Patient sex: M
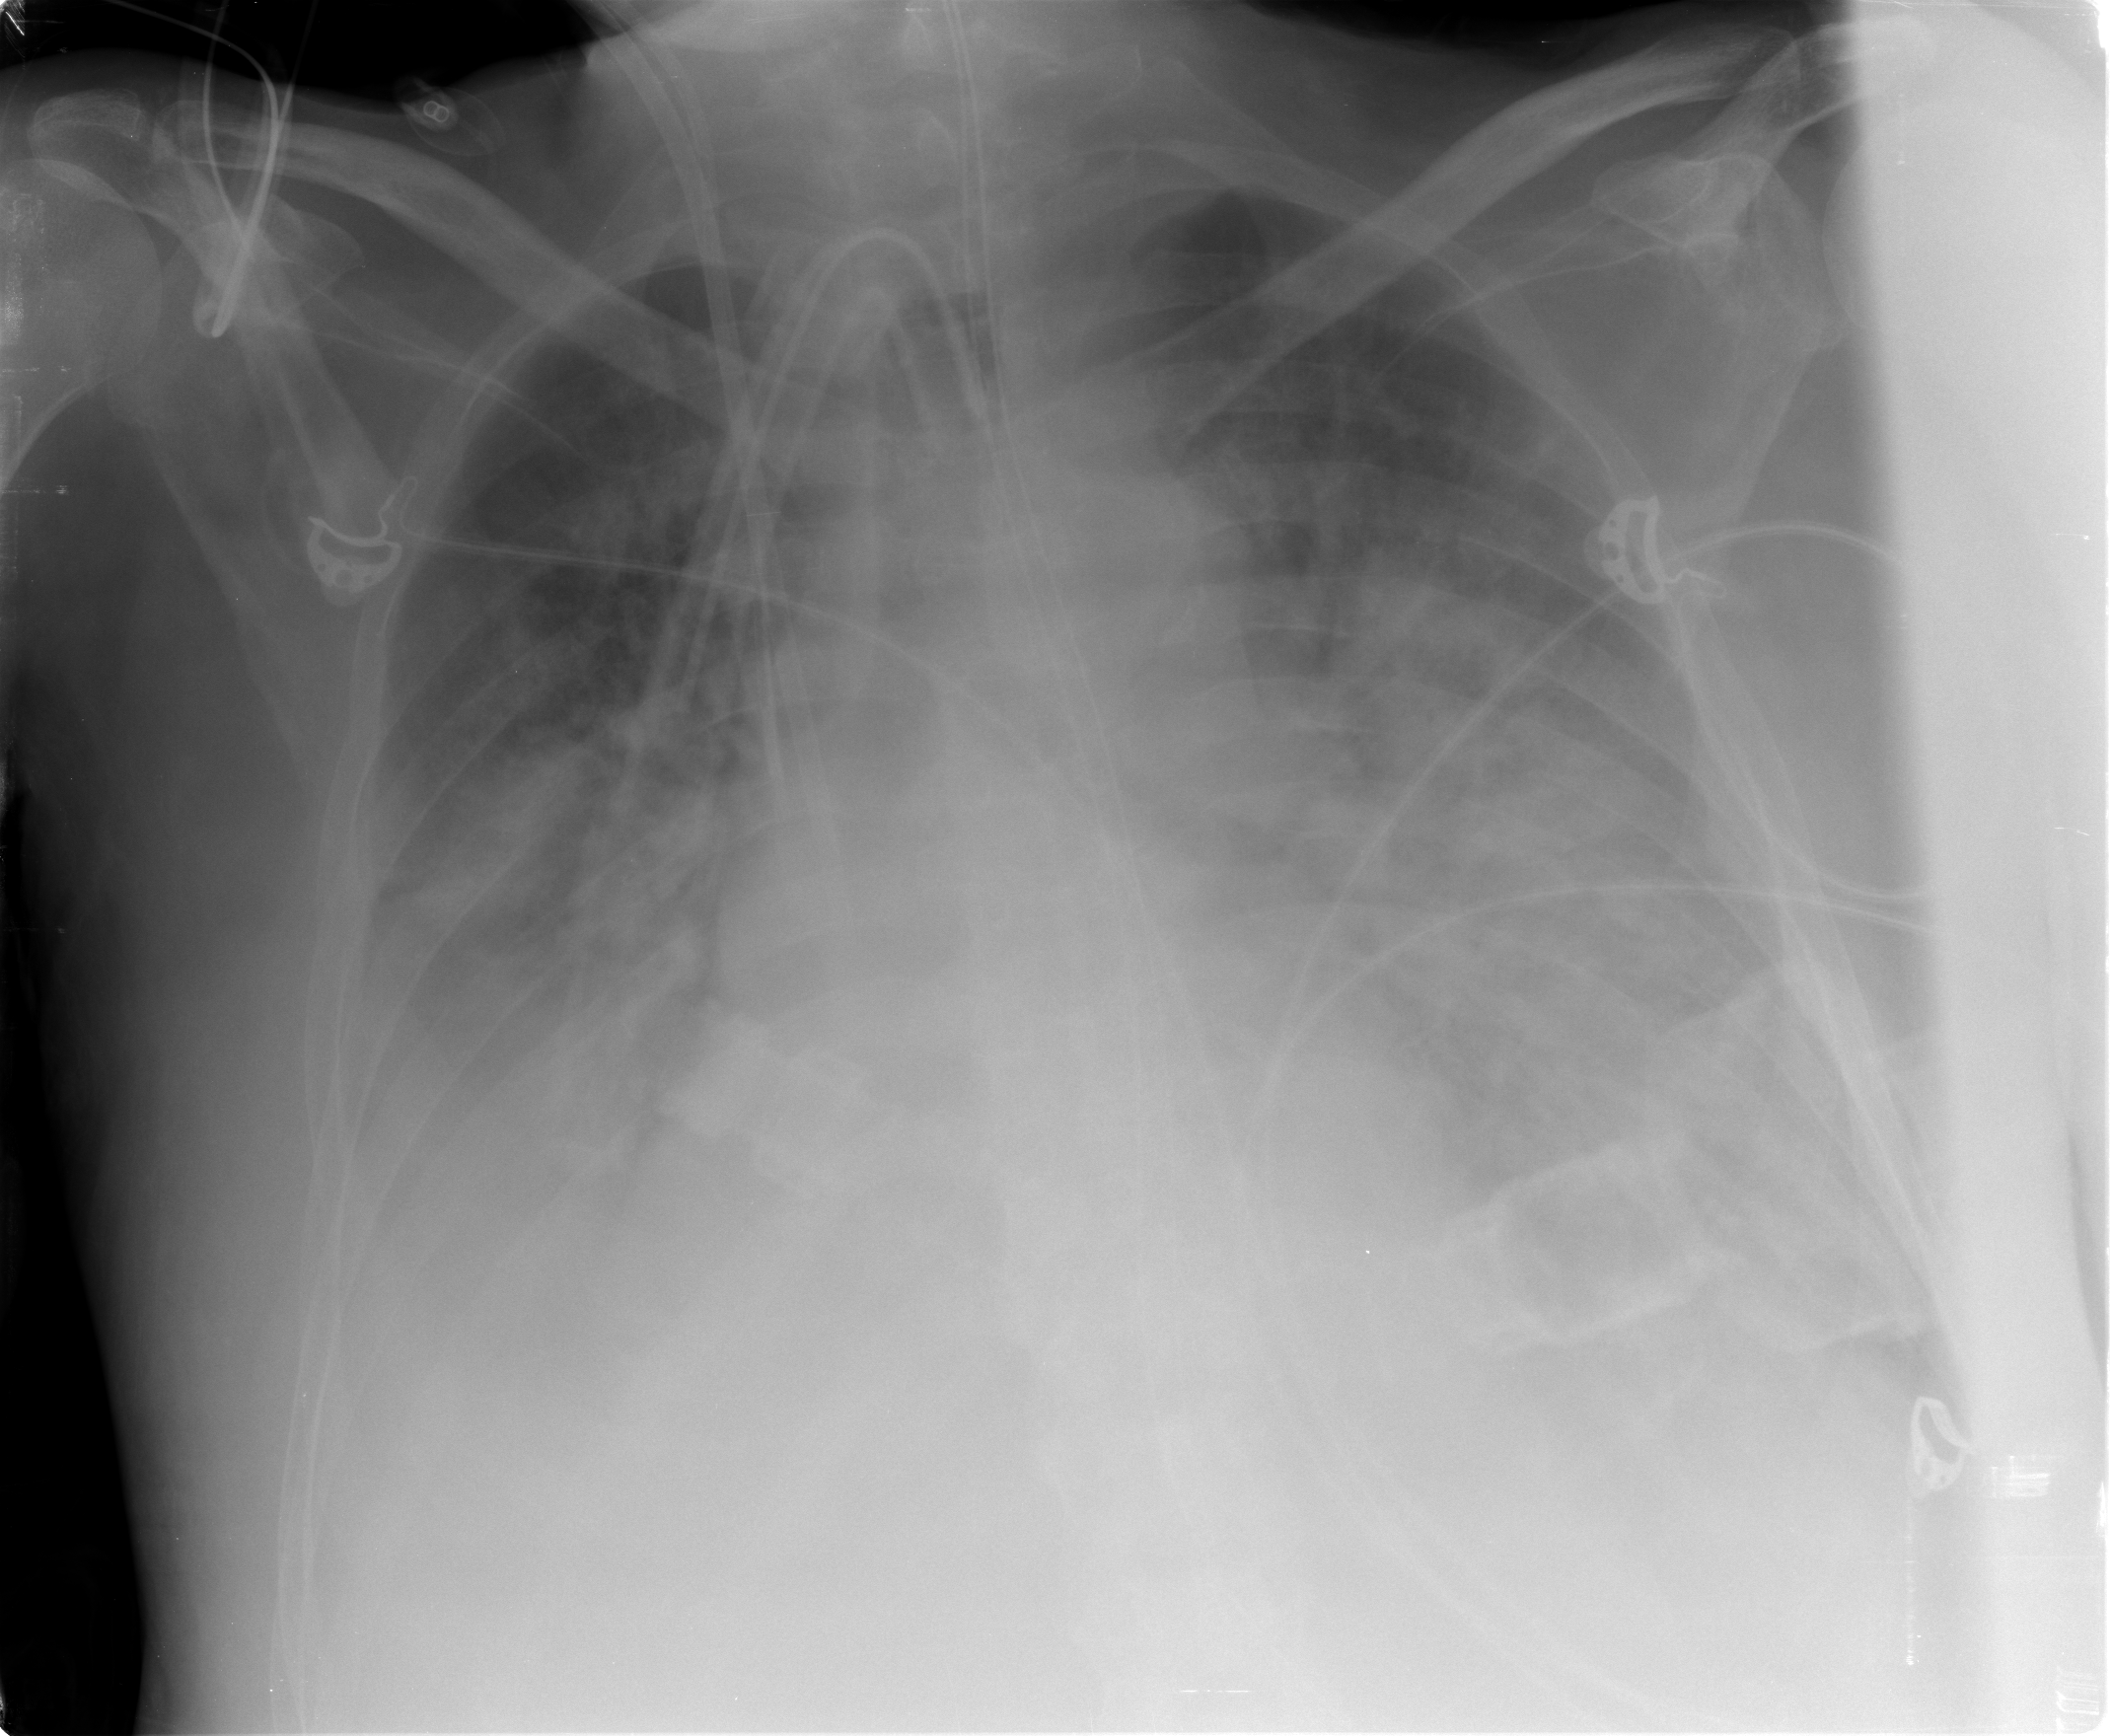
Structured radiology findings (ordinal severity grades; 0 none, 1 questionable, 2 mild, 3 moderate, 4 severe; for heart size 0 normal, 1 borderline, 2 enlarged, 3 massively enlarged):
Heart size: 0
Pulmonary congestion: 3
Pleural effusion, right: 3
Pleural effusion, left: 3
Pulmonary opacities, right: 3
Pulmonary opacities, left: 3
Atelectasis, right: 3
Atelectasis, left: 3